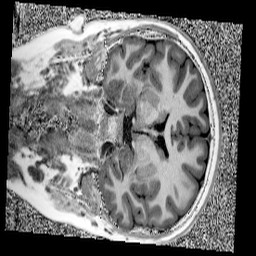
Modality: UNIT1
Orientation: coronal
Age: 11
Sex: male
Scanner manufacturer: siemens
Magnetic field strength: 3 T
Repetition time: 4 s
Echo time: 0.00303 s